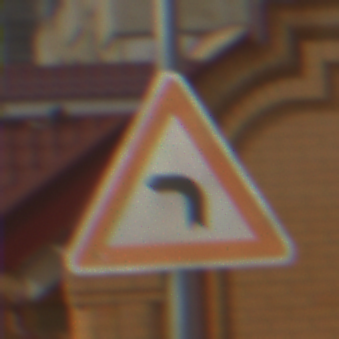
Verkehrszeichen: KurveLinks
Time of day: MorningAfternoon
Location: Outdoor (Urban)
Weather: PartlyCloudy
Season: NotSpecified
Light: Natural